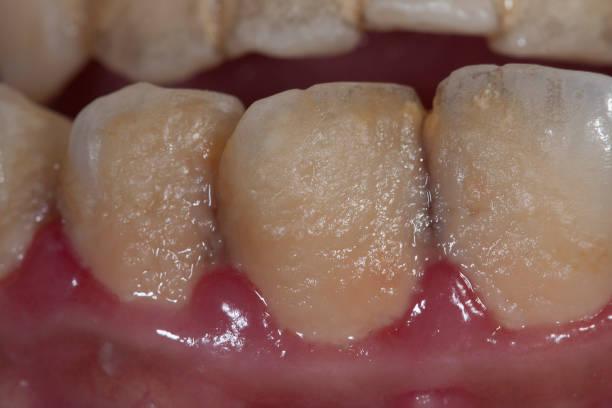
Condition: Gingivitis